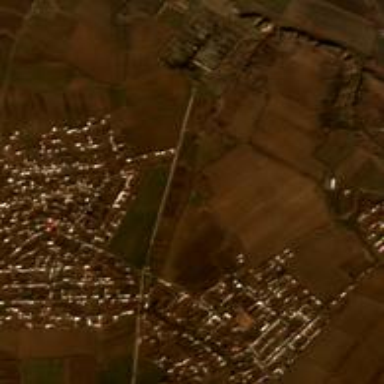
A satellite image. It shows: Residential area located in small hamlet.